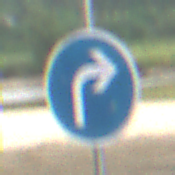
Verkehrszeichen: VorgeschriebeneFahrtrichtungRechts
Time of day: Midday
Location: Roofed (Beach)
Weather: Overcast
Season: NotSpecified
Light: Natural